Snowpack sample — Snodgrass Mountain, Crested Butte, Colorado (2/4/25, 12:06 PM MST)
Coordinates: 38.923, -106.968
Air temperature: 35 °F
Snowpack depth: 80 cm
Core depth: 50 cm
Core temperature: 30.2 °F
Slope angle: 14°, slope face: 78°
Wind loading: low
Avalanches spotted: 0
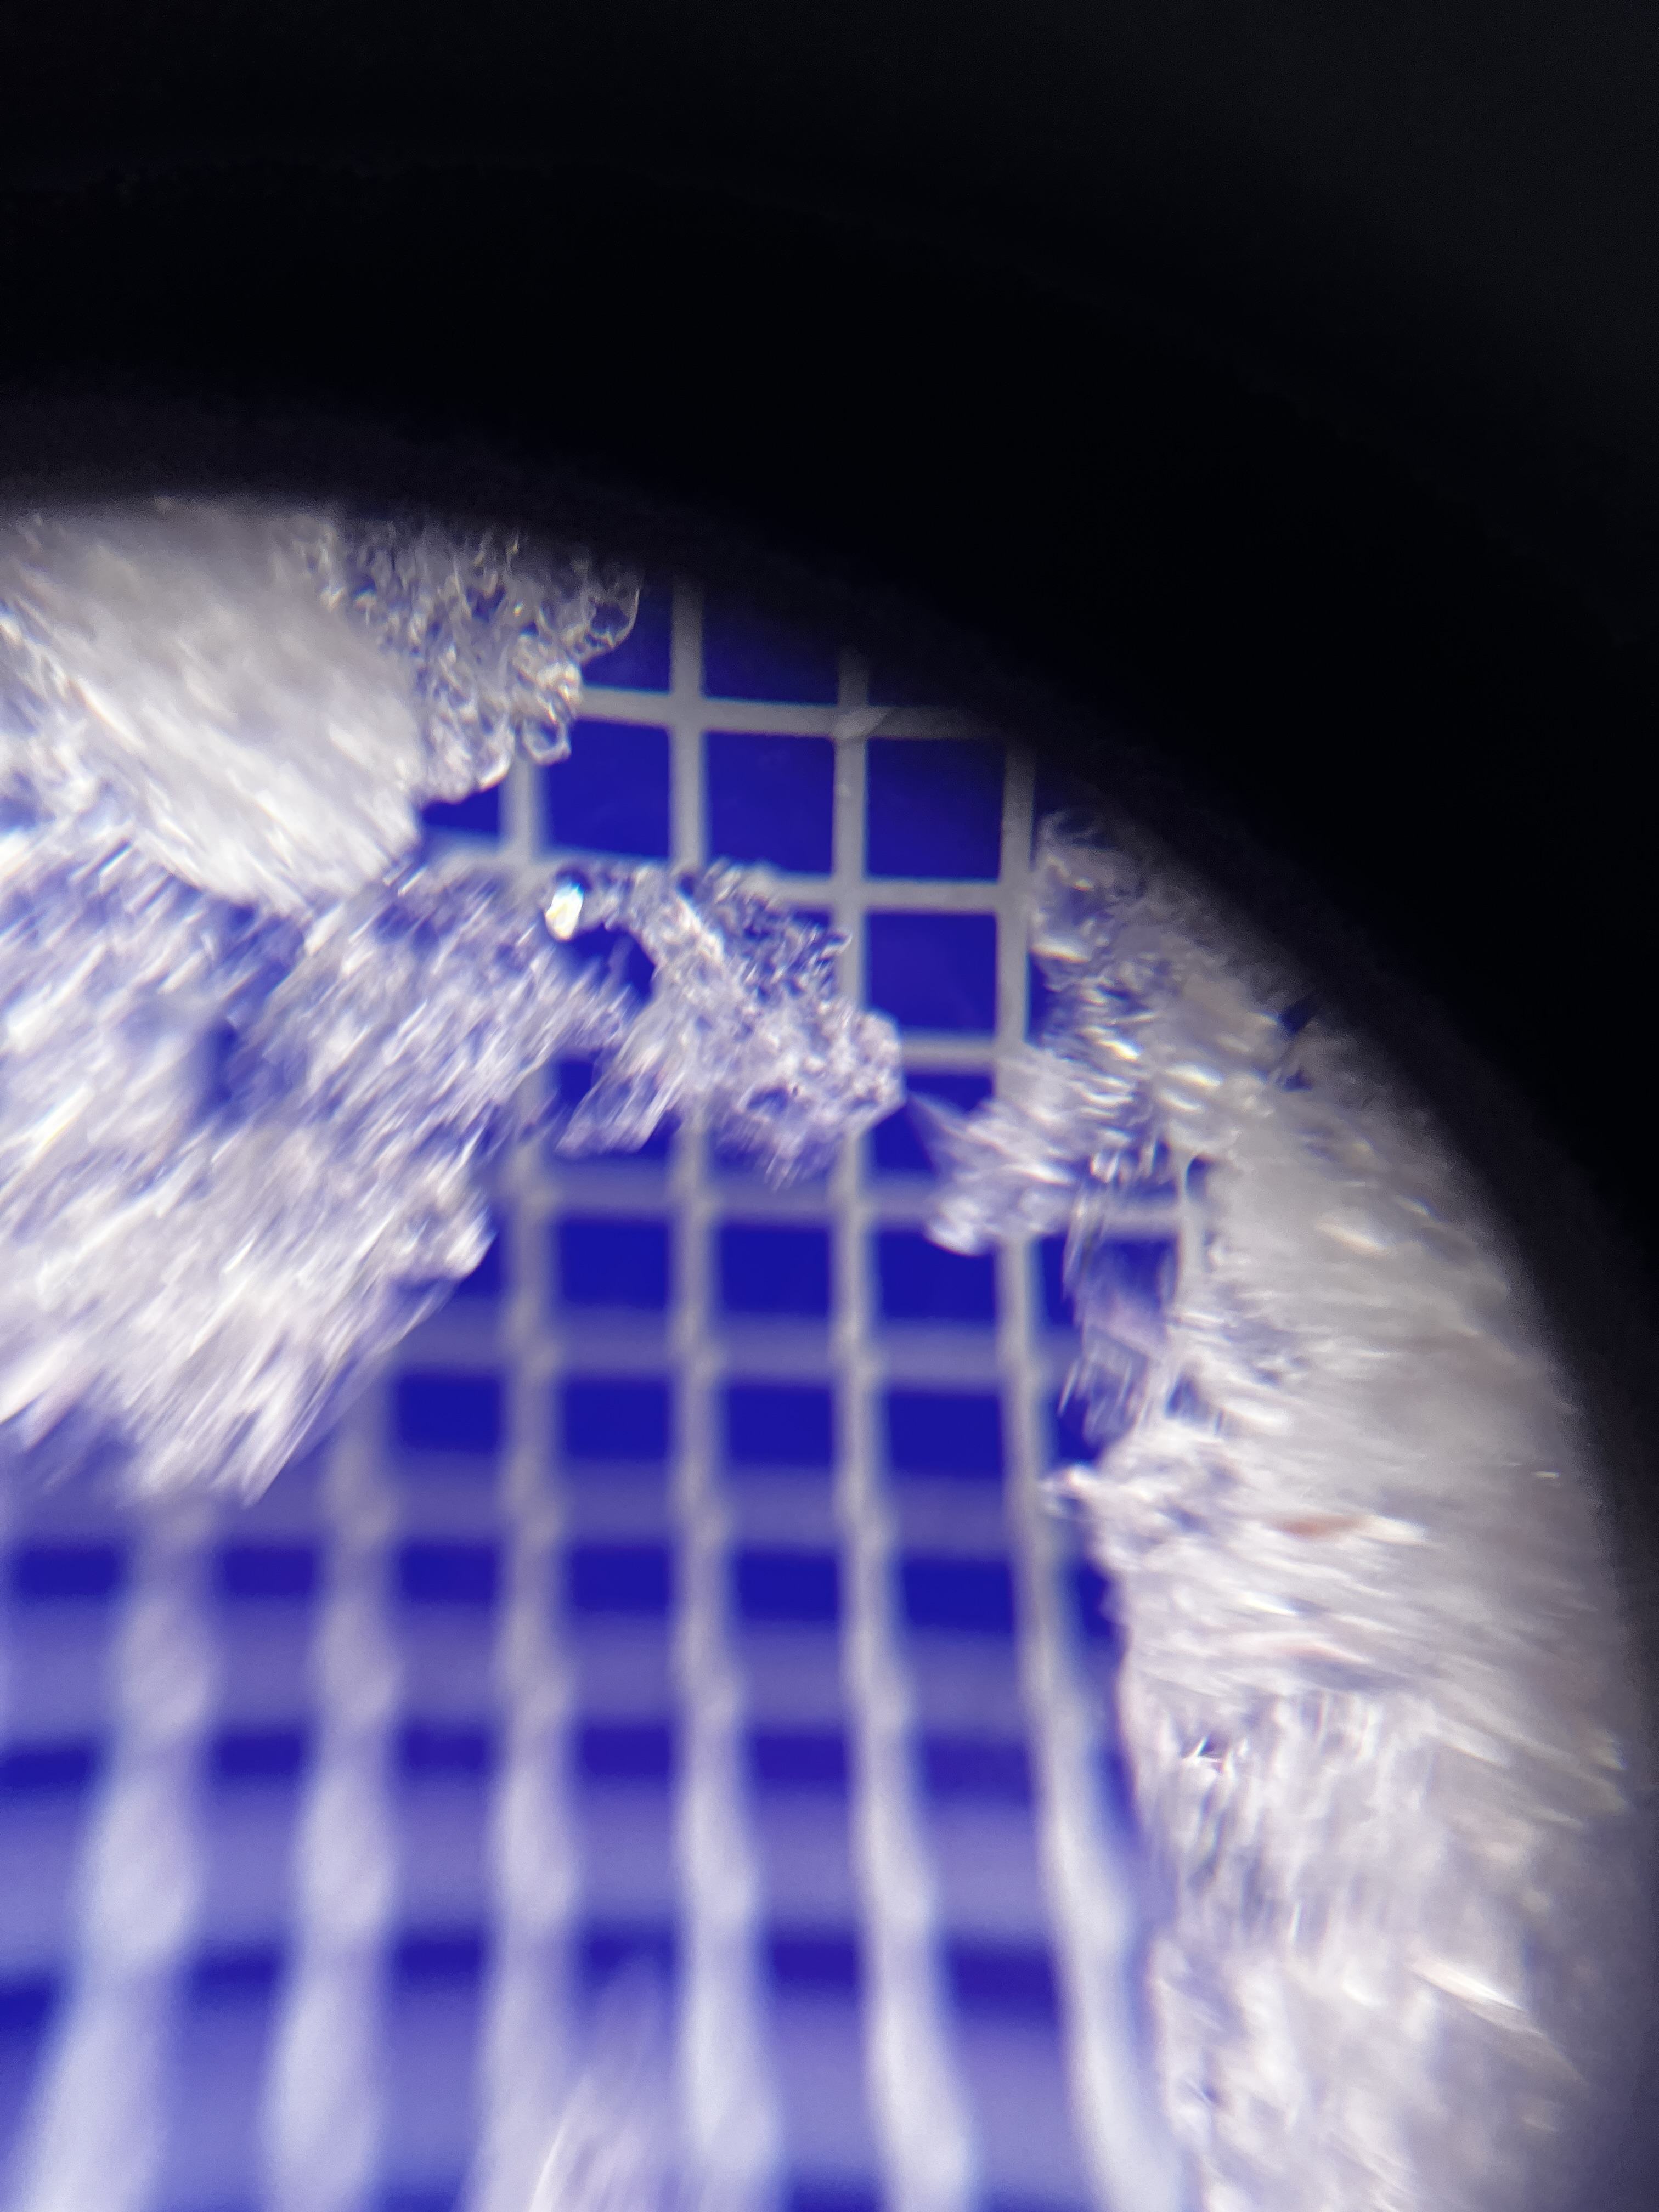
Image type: magnified_profile
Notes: No avalanches nearby, unusually warm weather for the last month reported by residents, Collected 25 yards from treeline